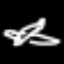
Label: airplane